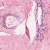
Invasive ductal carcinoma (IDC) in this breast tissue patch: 1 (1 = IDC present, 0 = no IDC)